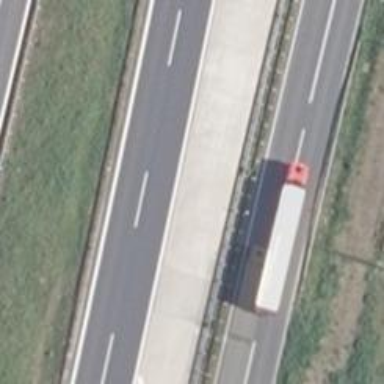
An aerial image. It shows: Asphalt motorway.